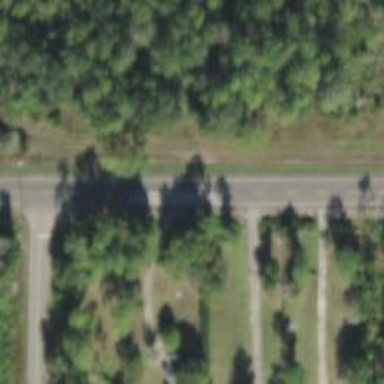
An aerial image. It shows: Primary road with asphalt surface.